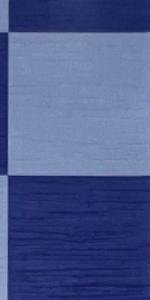
Label: Empty